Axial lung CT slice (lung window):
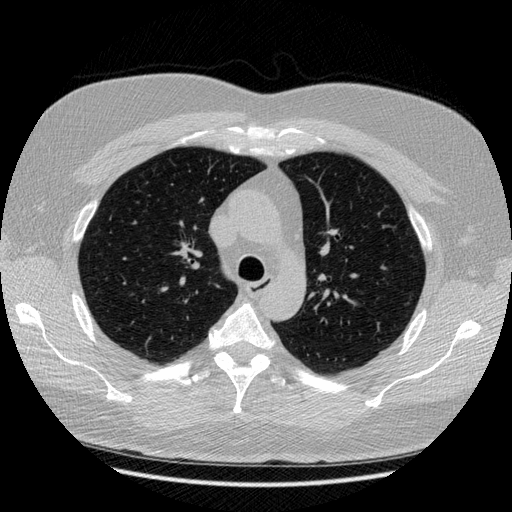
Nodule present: no